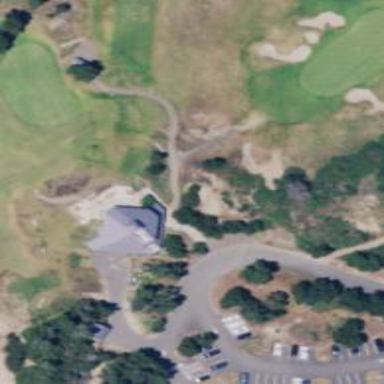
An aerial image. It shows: Serene golf path.